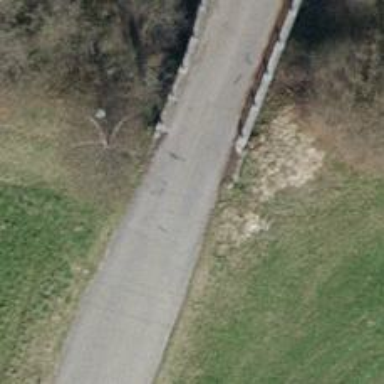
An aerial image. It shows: Asphalt tertiary road on bridge.